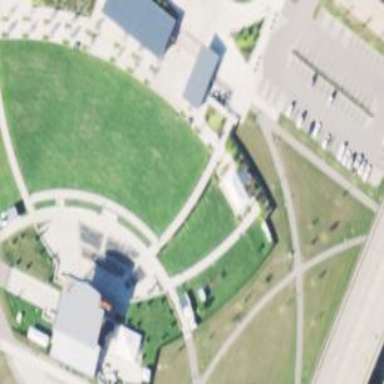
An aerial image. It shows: Theatre.